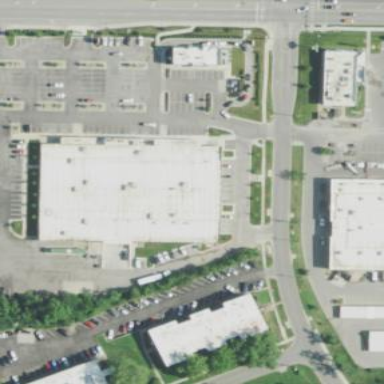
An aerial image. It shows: Commercial building.